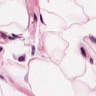
Metastatic tissue present: no